Question: The following is the code:
code
'''
<asp:Chart ID="Chart1" runat="server" Width="414px" Height="396px" BackColor="Transparent"
Palette="SeaGreen">
<Series>
<asp:Series Name="Education" XValueMember="State" YValueMembers="Education" IsVisibleInLegend="true"
ChartType="Pie" Color="255, 255, 128">
</asp:Series>
</Series>
<ChartAreas>
<asp:ChartArea Name="ChartArea1" Area3DStyle-Enable3D="true">
<AxisX LineColor="DarkGray">
<MajorGrid LineColor="LightGray" />
</AxisX>
<AxisY LineColor="DarkGray">
<MajorGrid LineColor="LightGray" />
</AxisY>
<Area3DStyle Enable3D="True" WallWidth="5" LightStyle="Realistic"></Area3DStyle>
</asp:ChartArea>
</ChartAreas>
<Legends>
<asp:Legend>
</asp:Legend>
</Legends>
</asp:Chart>
'''
code
'''
var table = new DataTable();
table.Columns.Add("State", typeof(string));
table.Columns.Add("Education", typeof(long));
table.Columns.Add("Lbl");
var row = table.NewRow();
row["State"] = "Gujarat";
row["Education"] = 791;
table.Rows.Add(row);
row = table.NewRow();
row["State"] = "Delhi";
row["Education"] = 978;
table.Rows.Add(row);
row = table.NewRow();
row["State"] = "Panjab";
row["Education"] = 1650;
table.Rows.Add(row);
Chart1.DataSource = table;
Chart1.DataBind();
'''
My issue is i want to display different values in legends and different in the actual piechart area labels. How can i do it?
I tried various combinations, but did not get through al i want is the legends should contain values from one column and pie chart values from another column. Here is a picture of what exactly i want

Column 'Education' contains integer values which i want to display in the chart area.
kindly help.
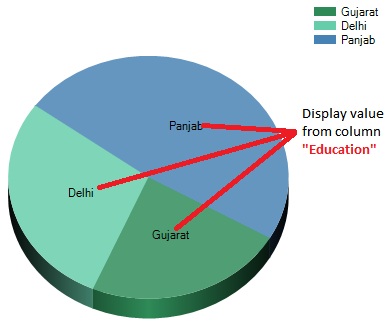
Answer: Set the 'Series' property to 'IsValueShownAsLabel="true"'